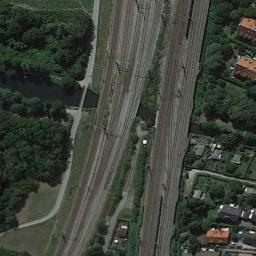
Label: railway